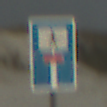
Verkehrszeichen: SackgasseFussgaengerDurchlaessig
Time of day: MorningAfternoon
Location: Outdoor (Beach)
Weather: PartlyCloudy
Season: NotSpecified
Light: Natural